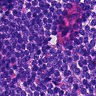
Metastatic tissue present: no